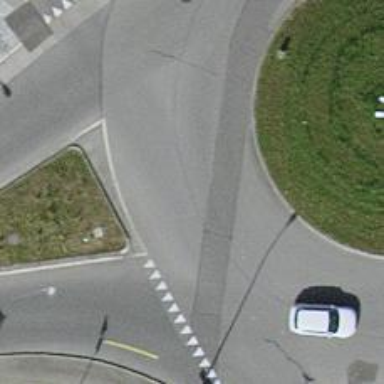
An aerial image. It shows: Secondary road with asphalt surface leading to roundabout.